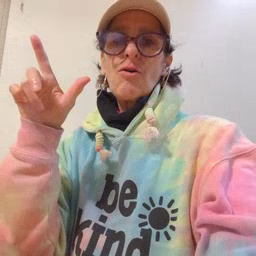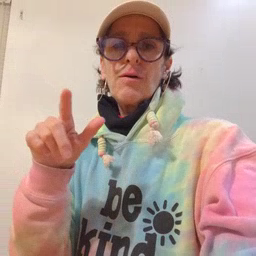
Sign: all